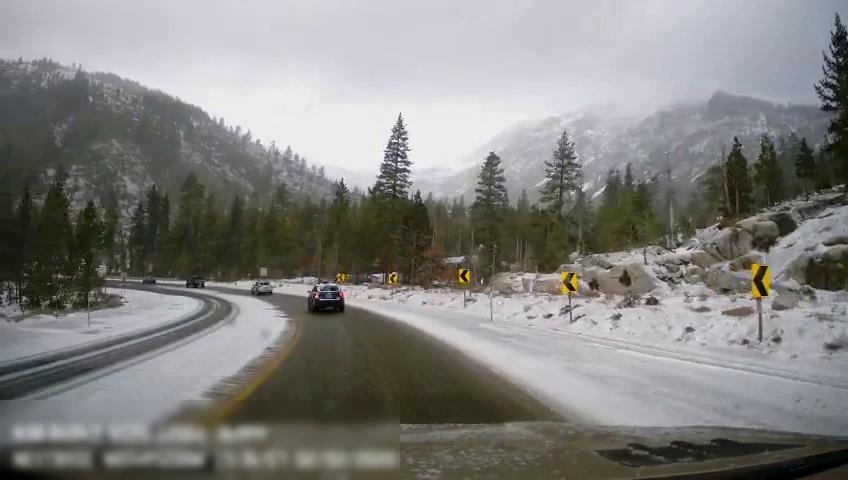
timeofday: Day
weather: Snowy
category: Drivable Space
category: Vehicles | Car
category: Vehicles | Truck
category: Vehicles | SUV
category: Vehicles | SUV
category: Lanes | Current Lane
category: Lanes | Current Lane
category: Traffic | Signs
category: Traffic | Signs
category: Traffic | Signs
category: Traffic | Signs